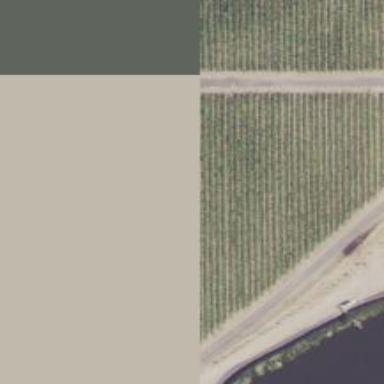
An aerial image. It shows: Vineyard where grapes are grown.